Current action and preconditions to check: trajectory_clear

Your task: For each precondition in the list above, predict whether it will hold at this action.

Consider the current scene as observed from the mobile robot's camera, and analyze the predicted future states of all dynamic agents (e.g., people, animals, vehicles, or any moving entities) within the NEXT SECOND.

IMPORTANT: Only answer "very likely" if you are absolutely certain—based on strong, clear evidence—that a dynamic agent will violate the precondition in the predicted future state. Do NOT answer "very likely" for unlikely, ambiguous, or low-probability risks.

Ask yourself for each precondition: Is there a high probability, with clear and convincing evidence, that the predicted future states of any dynamic agent will interfere with the predicted future state of the currently executing action within the NEXT SECOND, causing that precondition to fail?

Assess the risk level based on these predictions. Use "likely" or "very likely" if motions create a clear risk of interference.

Use "neutral" or "improbable" if agents are nearby but their predicted paths are clearly diverging or non-conflicting.

Failure Risk Categories: "very improbable", "improbable", "neutral", "likely", "very likely"

Answer Format: Output ONLY the probability_of_failure value from these categories: "very improbable", "improbable", "neutral", "likely", "very likely"

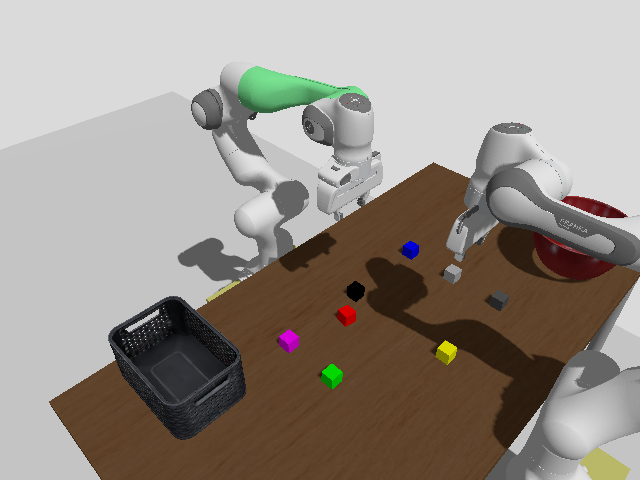

Answer: very improbable